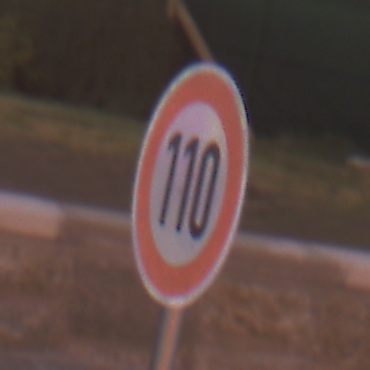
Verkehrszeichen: Geschwindigkeit110
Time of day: SunriseSunset
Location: Outdoor (Urban)
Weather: PartlyCloudy
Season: NotSpecified
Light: Natural